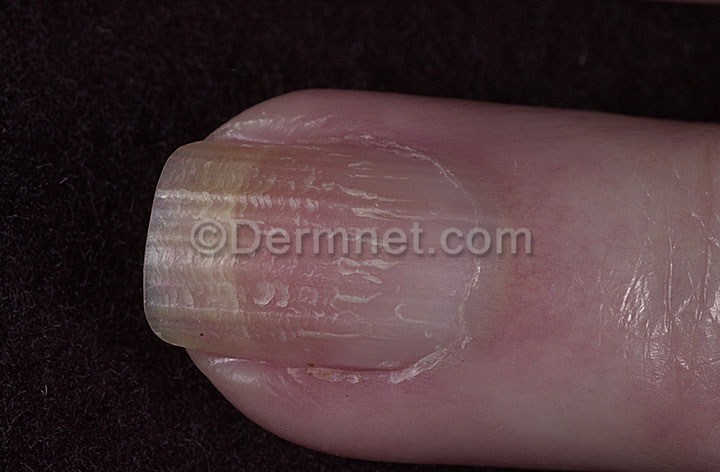
Disease: Nail Fungus and other Nail Disease